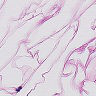
Metastatic tissue present: no